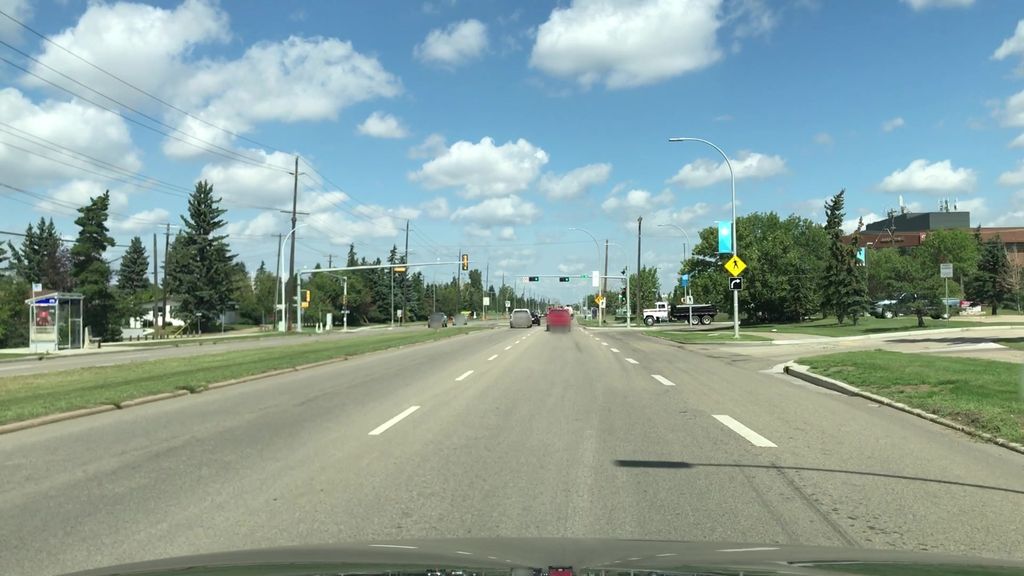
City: edmonton